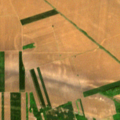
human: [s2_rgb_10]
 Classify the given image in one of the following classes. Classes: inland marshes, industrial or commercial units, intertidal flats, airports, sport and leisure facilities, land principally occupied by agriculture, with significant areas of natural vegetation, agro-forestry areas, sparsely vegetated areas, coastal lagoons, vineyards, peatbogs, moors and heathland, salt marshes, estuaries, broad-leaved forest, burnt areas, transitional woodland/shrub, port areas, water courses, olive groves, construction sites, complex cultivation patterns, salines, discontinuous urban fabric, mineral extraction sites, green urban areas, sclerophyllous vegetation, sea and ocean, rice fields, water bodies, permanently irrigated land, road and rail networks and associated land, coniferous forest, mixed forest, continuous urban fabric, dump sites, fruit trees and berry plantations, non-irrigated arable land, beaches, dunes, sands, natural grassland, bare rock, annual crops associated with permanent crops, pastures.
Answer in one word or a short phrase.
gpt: non-irrigated arable land, transitional woodland/shrub